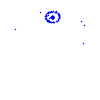
Particle: pion